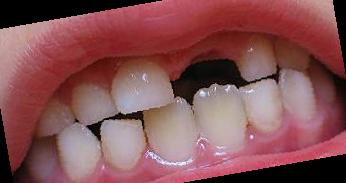
Condition: hypodontia